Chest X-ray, PA view. Patient: 73 years old, sex M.
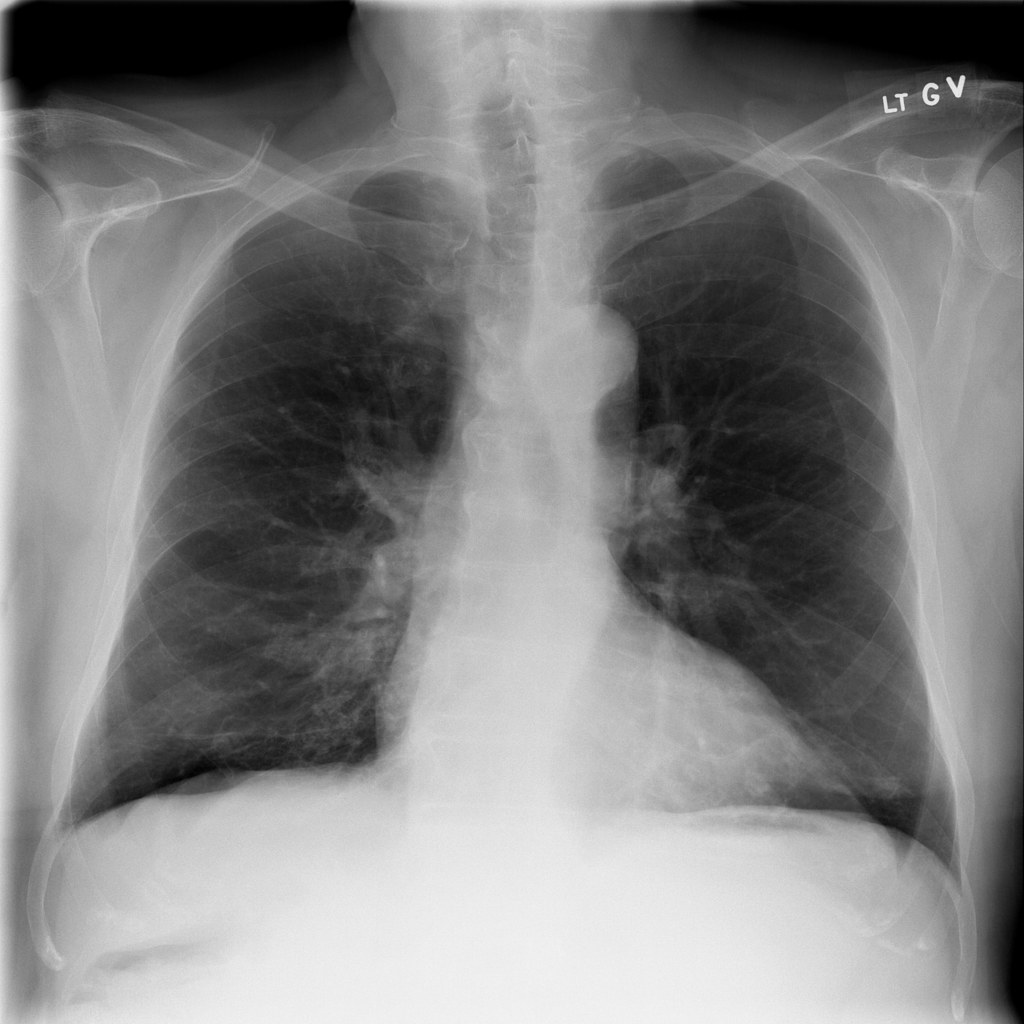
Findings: No Finding